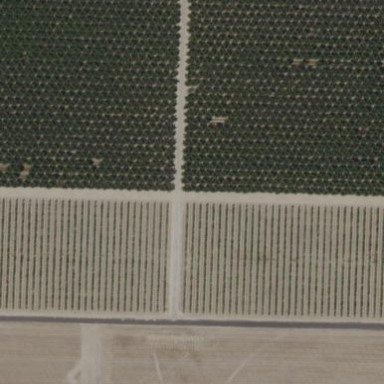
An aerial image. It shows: Orchard with nectarine trees.